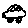
Label: car